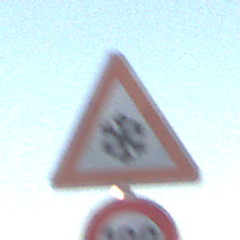
Verkehrszeichen: SchneeOderEisglaette
Zusatzzeichen unten: Geschwindigkeit100
Umgebung: Outdoor, Nature
Tageszeit: SunriseSunset
Wetter: Clear
Licht: Natural
Jahreszeit: NotSpecified
Kontrast: HighContrast